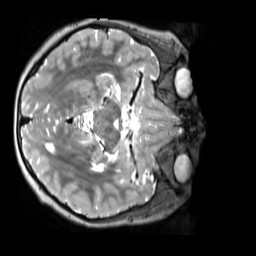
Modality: T2w
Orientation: axial
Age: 13
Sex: male
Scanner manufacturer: siemens
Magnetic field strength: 3 T
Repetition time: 3.2 s
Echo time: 0.408 s